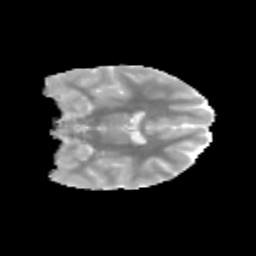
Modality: MD
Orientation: coronal
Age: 11
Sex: male
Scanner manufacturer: siemens
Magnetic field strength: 3 T
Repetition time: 3.8 s
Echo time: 0.07 s